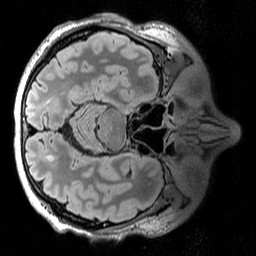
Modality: T2w
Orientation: axial
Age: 56
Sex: male
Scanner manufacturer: siemens
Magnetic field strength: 3 T
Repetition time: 5 s
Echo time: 0.386 s